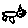
Label: cat